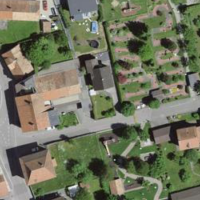
EUNIS habitat code: 54
Species observed at this site:
Cotinus coggygria